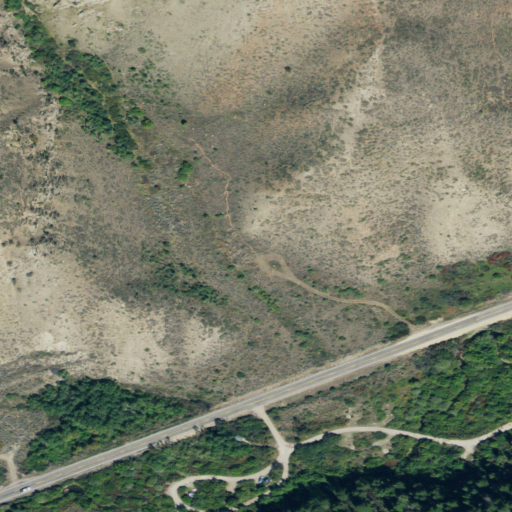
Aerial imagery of valley in Idaho named Gertch Canyon containing shrub, open development, woody wetlands, evergreen forest, and medium intensity development